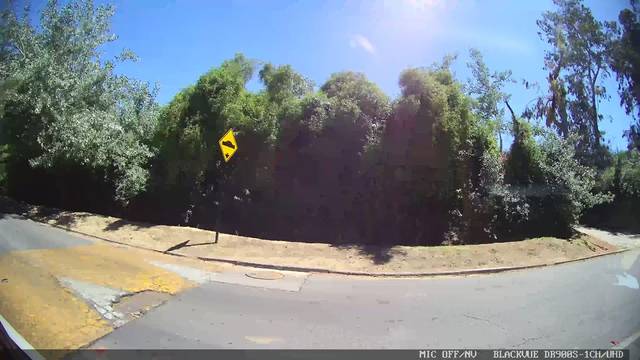
Region: Chile
Coordinates: -33.374, -70.501